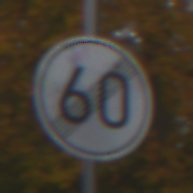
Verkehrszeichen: EndeGeschwindigkeit60
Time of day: Midday
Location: Outdoor (Nature)
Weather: Overcast
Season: Autumn
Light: Natural